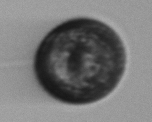
Label: Margalefidinium